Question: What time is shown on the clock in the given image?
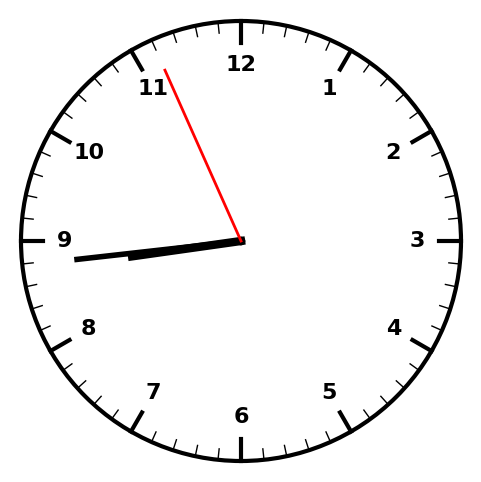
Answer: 08:43:56